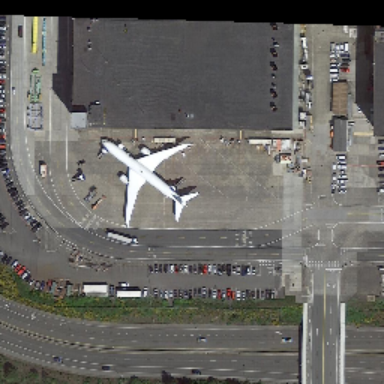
A white plane parked next to a large gray building .